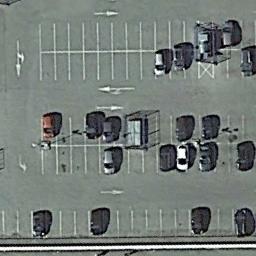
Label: parking_lot